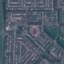
Land use / land cover: Residential